Question: Does anybody please know, what is wrong with the very simple HTML file below?

I am just trying to use <URL> as the data source for DataTables:
'''
<html>
<head>
<link type="text/css" rel="stylesheet" href="https://ajax.googleapis.com/ajax/libs/jqueryui/1/themes/redmond/jquery-ui.css">
<link type="text/css" rel="stylesheet" href="https://ajax.aspnetcdn.com/ajax/jquery.dataTables/1.9.2/css/jquery.dataTables_themeroller.css">
<script type="text/javascript" src="https://ajax.googleapis.com/ajax/libs/jquery/1/jquery.min.js"></script>
<script type="text/javascript" src="https://ajax.googleapis.com/ajax/libs/jqueryui/1/jquery-ui.min.js"></script>
<script type="text/javascript" src="https://ajax.aspnetcdn.com/ajax/jquery.dataTables/1.9.2/jquery.dataTables.min.js"></script>
<script type="text/javascript">
var data = [
{"Name":"UpdateBootProfile","Result":"PASS","ExecutionTime":"00:00:00","Measurement":[]},
{"Name":"NRB Boot","Result":"PASS","ExecutionTime":"00:00:50.<PHONE>","Measurement":[{"TestName":"TOTAL_TURN_ON_TIME","Result":"PASS","Value":"50.5","LowerLimit":"NaN","UpperLimit":"NaN","ComparisonType":"nctLOG","Units":"SECONDS"}]},
{"Name":"NvMgrCommit","Result":"PASS","ExecutionTime":"00:00:00","Measurement":[]},
{"Name":"SyncNvToEFS","Result":"PASS","ExecutionTime":"00:00:01.<PHONE>","Measurement":[]}
];
$(function() {
var testsTable = $('#tests').dataTable({
bJQueryUI: true,
aaData: data,
aoColumns: [
{ mData: 'Name' },
{ mData: 'Result' },
{ mData: 'ExecutionTime' }
]
});
});
</script>
</head>
<body>
<table id="tests">
<thead>
<tr>
<th>Name</th>
<th>Result</th>
<th>ExecutionTime</th>
</tr>
</thead>
<tbody>
</tbody>
</table>
</body>
</html>
'''
Ok, I've got the answer from the author <URL>
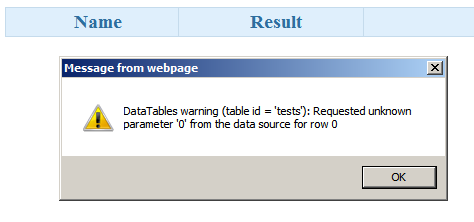
Answer: You're using an array of objects. Can you use a two dimensional array instead?
<URL>
See this jsfiddle: <URL>
I used an array like this and it worked fine:
'''
var data = [
["UpdateBootProfile","PASS","00:00:00",[]] ,
["NRB Boot","PASS","00:00:50.<PHONE>",[{"TestName":"TOTAL_TURN_ON_TIME","Result":"PASS","Value":"50.5","LowerLimit":"NaN","UpperLimit":"NaN","ComparisonType":"nctLOG","Units":"SECONDS"}]] ,
["NvMgrCommit","PASS","00:00:00",[]] ,
["SyncNvToEFS","PASS","00:00:01.<PHONE>",[]]
];
'''
There's a possible solution from this question: <URL>
This jsfiddle <URL> uses an array of objects. To not get the error I had to pad it with 3 blank values - less than optimal, I know. You may find a better way with fnRender, please post if you do.
'''
var data = [
["","","", {"Name":"UpdateBootProfile","Result":"PASS","ExecutionTime":"00:00:00","Measurement":[]} ]
];
$(function() {
var testsTable = $('#tests').dataTable({
bJQueryUI: true,
aaData: data,
aoColumns: [
{ mData: 'Name', "fnRender": function( oObj ) { return oObj.aData[3].Name}},
{ mData: 'Result' ,"fnRender": function( oObj ) { return oObj.aData[3].Result }},
{ mData: 'ExecutionTime',"fnRender": function( oObj ) { return oObj.aData[3].ExecutionTime } }
]
});
});
'''